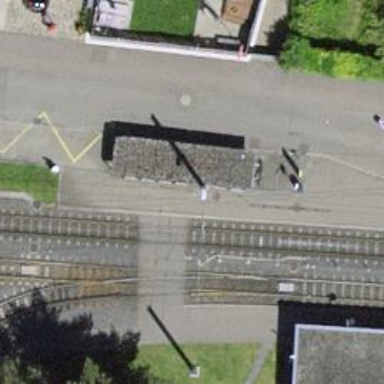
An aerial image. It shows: Tram stop with stop position for public transport.